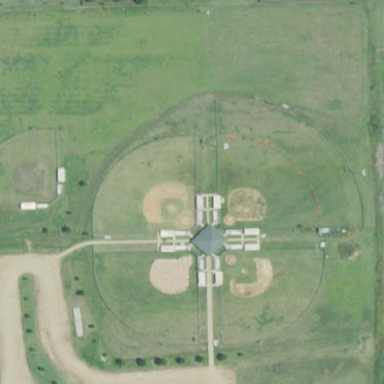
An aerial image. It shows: Baseball pitch for leisure land.